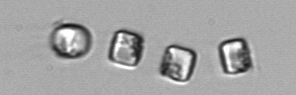
Label: Thalassiosira